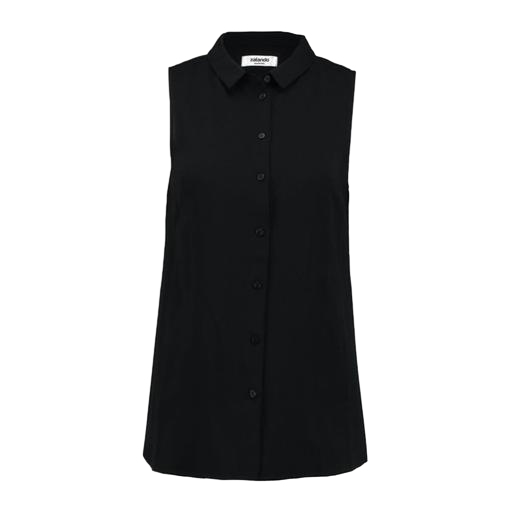
black sleeveless shirt, black no sleeves shirt, black women's sleeveless blouse, white background